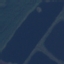
Label: River